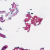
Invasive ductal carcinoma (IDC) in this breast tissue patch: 0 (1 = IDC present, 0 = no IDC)